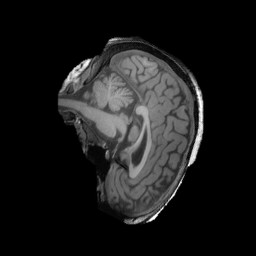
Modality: T1w
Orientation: sagittal
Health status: ill
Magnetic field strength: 3 T